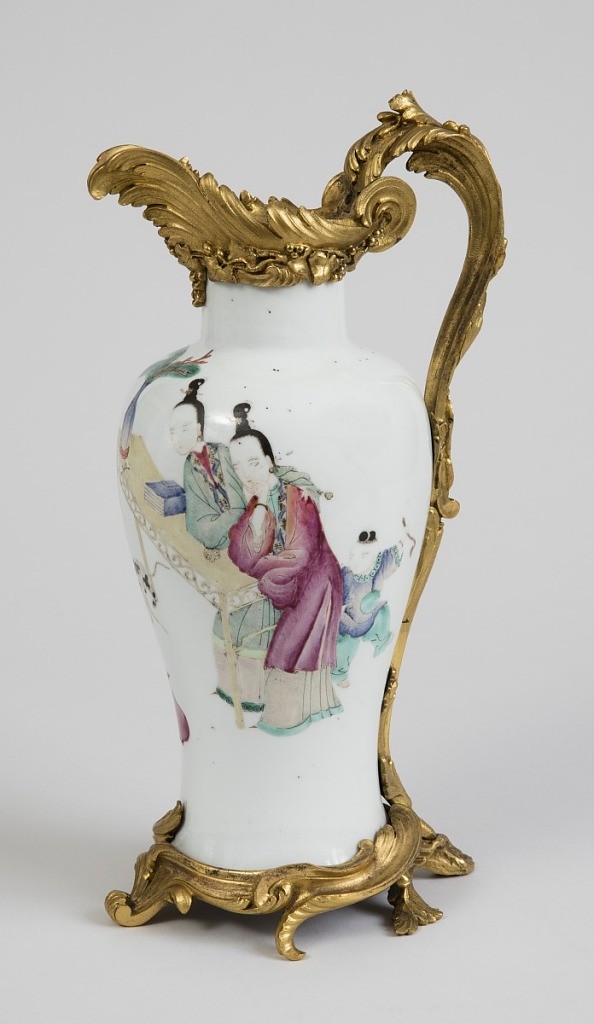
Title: Vase Mounted as Ewer
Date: mid-19th century
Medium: porcelain, vitreous enamel, gold
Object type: ewer
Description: Baluster-shaped vase with ormolu mounts in shape of ewer. Interior scene with figures, animals, porcelains and flowers in overglaze enamel in "famille rose" colors.